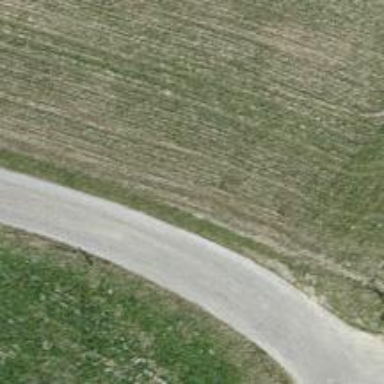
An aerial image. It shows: Well-maintained track road with grade 1 tracktype.